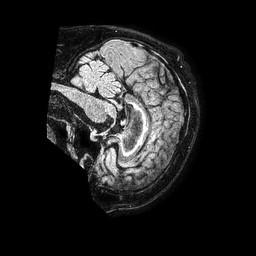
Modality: FLAIR
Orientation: sagittal
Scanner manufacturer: philips
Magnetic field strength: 1.5 T
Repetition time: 4.8 s
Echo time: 0.3 s